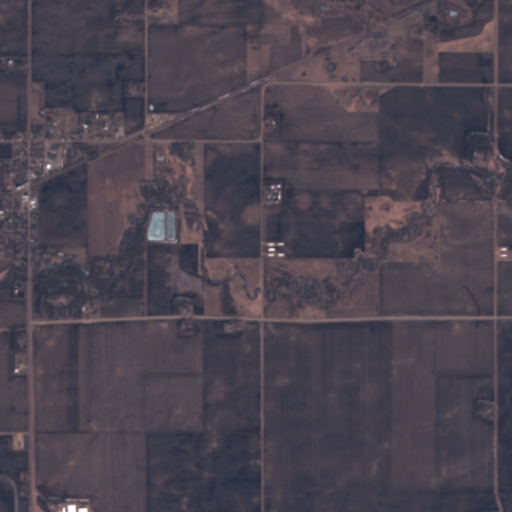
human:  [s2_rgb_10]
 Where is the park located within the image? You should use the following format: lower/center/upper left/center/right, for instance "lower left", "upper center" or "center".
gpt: The park is located in the upper left of the image.
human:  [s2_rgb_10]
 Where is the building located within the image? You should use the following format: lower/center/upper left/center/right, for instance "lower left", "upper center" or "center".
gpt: The building is located in the upper left of the image.
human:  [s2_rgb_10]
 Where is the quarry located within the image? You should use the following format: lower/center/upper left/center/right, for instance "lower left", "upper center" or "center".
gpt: There is no quarry in the image.